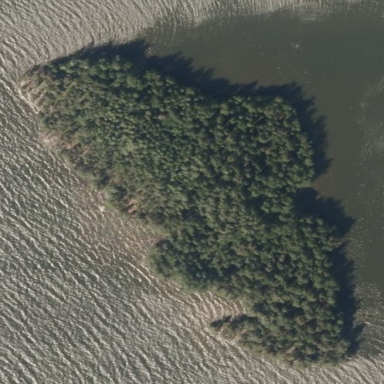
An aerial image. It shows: Island.